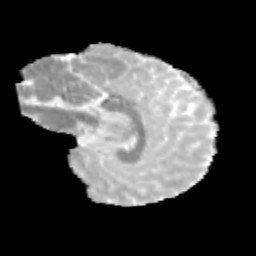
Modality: MD
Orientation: sagittal
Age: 12
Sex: male
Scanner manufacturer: siemens
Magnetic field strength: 3 T
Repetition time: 3.8 s
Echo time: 0.07 s